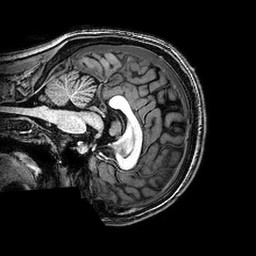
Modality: T1w
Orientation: sagittal
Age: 19
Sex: female
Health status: healthy
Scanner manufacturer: philips
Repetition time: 0.008249 s
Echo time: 0.00378 s